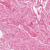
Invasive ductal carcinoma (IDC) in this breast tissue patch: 0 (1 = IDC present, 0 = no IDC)